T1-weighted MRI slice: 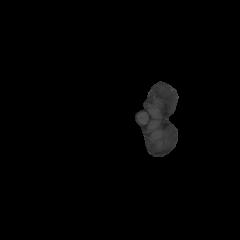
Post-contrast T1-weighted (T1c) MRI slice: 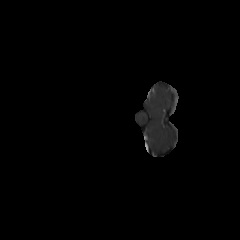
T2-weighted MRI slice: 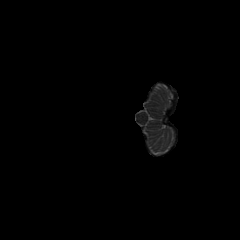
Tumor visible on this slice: no